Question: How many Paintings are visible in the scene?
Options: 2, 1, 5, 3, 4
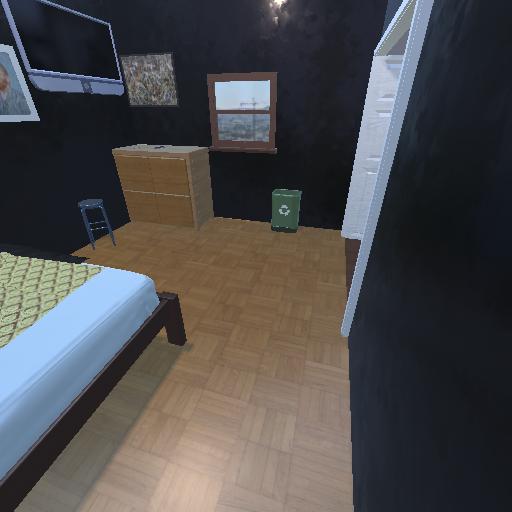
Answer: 2